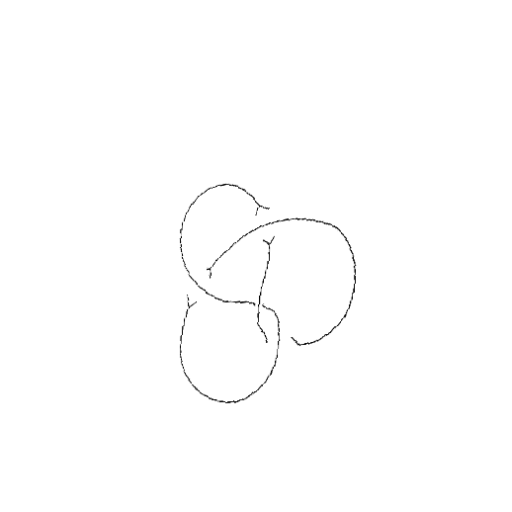
Crossing number: 4